Interaction volume radius: 10 \u00c5
Interaction volume height: 10 \u00c5
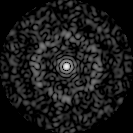
Disorder parameter: 0.8151